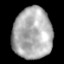
Tissue: lung
Cell type: T cells
Senescence score: 0.1409
Nuclear area (px): 1971
Mean DAPI intensity: 173.085